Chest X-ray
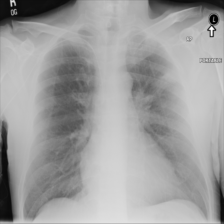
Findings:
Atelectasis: negative
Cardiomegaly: negative
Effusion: negative
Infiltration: negative
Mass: positive
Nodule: negative
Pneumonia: negative
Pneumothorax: negative
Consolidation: negative
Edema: negative
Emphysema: negative
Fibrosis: negative
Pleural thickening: negative
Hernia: negative